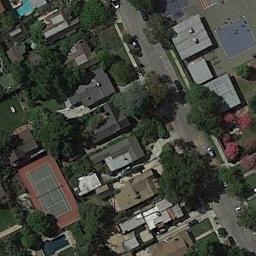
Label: tennis_court